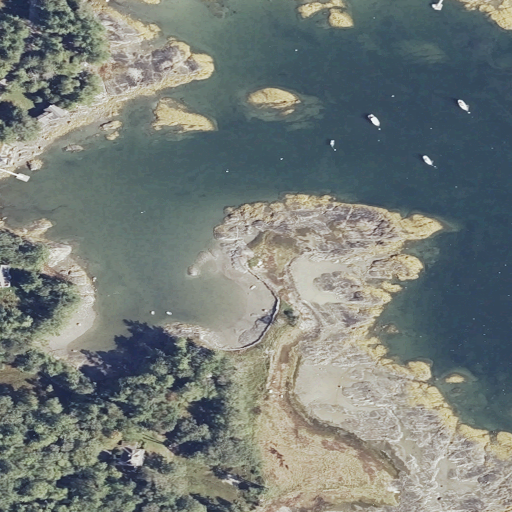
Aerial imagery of cape in Maine named Kneisel Point containing open water, herbaceous wetlands, mixed forest, evergreen forest, open development, barren land, woody wetlands, low intensity development, and medium intensity development